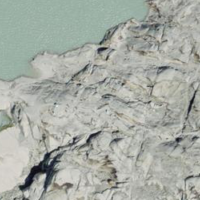
EUNIS habitat code: 49
Species observed at this site:
Oxyria digyna
Anthus spinoletta